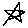
Label: star